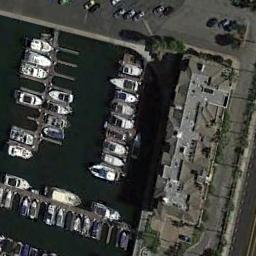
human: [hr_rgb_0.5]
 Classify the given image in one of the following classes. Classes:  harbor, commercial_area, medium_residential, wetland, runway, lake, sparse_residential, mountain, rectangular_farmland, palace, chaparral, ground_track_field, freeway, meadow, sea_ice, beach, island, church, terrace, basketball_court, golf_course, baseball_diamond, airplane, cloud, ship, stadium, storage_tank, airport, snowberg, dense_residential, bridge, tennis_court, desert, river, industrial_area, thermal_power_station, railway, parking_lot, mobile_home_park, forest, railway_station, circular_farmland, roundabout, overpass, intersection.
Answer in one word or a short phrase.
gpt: harbor